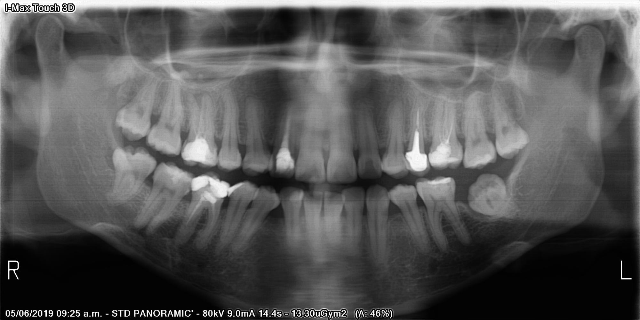
adult